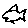
Label: fish